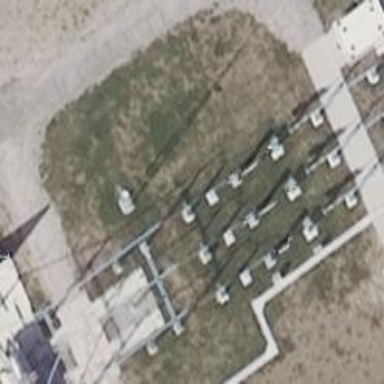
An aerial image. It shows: Switch for power supply.